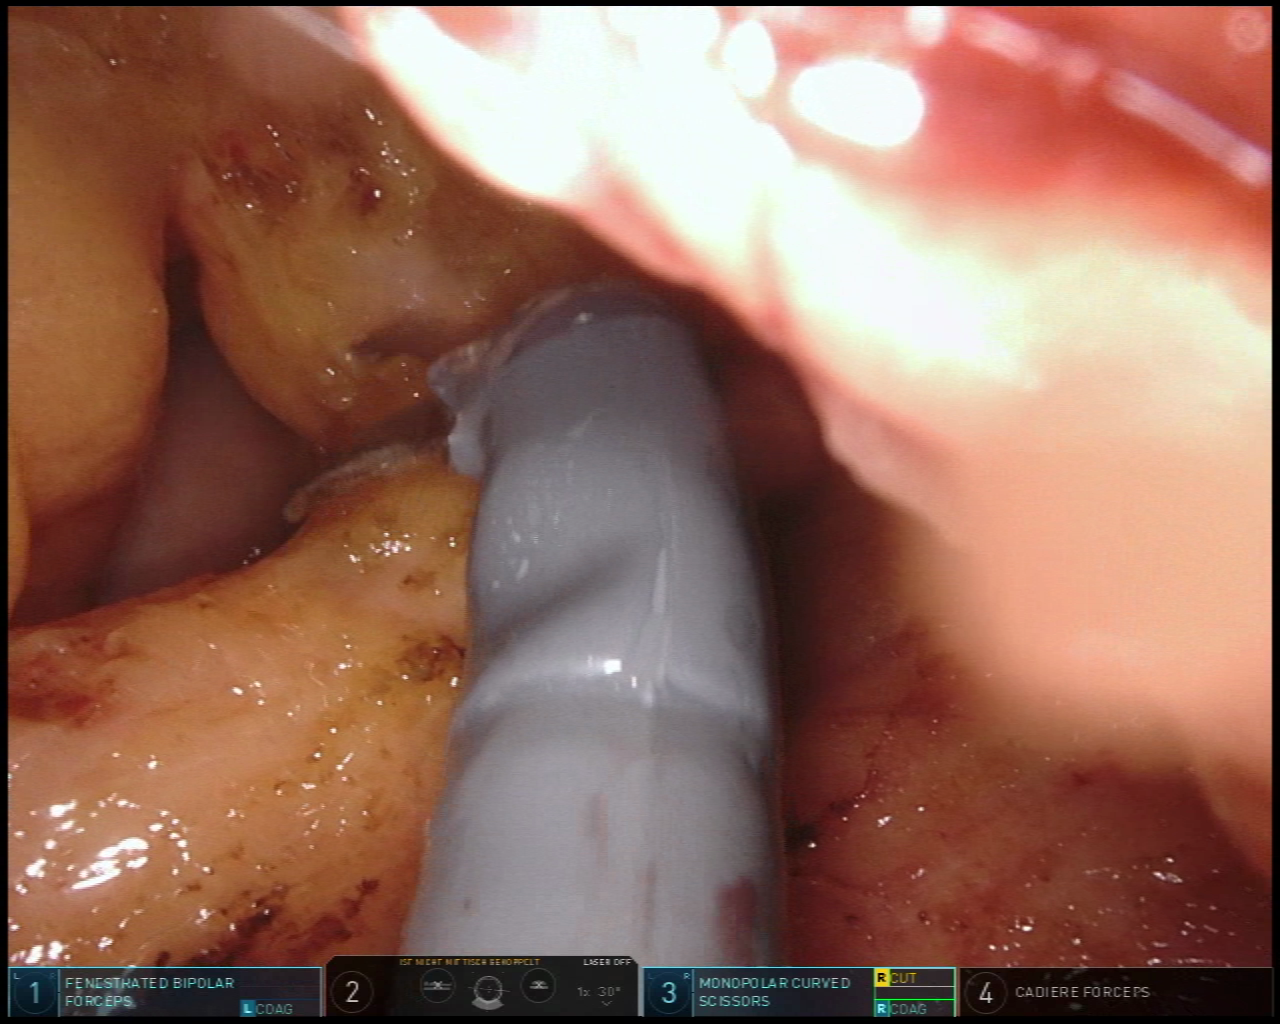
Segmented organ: stomach
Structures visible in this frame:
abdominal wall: no
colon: no
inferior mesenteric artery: no
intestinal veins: no
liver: no
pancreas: yes
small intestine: no
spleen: no
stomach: yes
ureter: no
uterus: no
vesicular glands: no